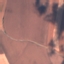
Label: AnnualCrop